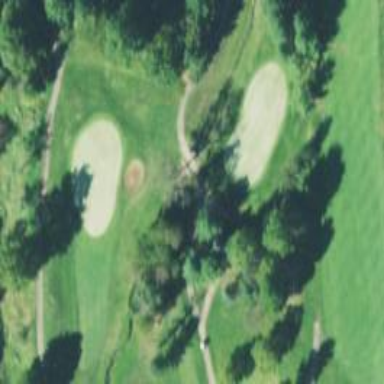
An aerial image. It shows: Golf hole.